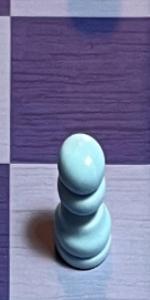
Label: Pawn_White